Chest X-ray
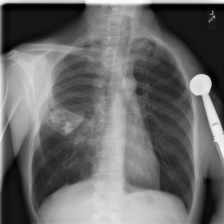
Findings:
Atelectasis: negative
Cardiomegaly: negative
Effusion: negative
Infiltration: negative
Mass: negative
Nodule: negative
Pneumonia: negative
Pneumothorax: negative
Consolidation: negative
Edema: negative
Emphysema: negative
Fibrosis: negative
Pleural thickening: negative
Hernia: negative